Question: I have a Google Sheet that is filled from a Google Form, and I need to apply functions in some columns of each row that is not been filled (inserted).
When the user fills the form the data goes to the sheet but the functions shifted to the next row by itself, but I want to apply the function in the same row.

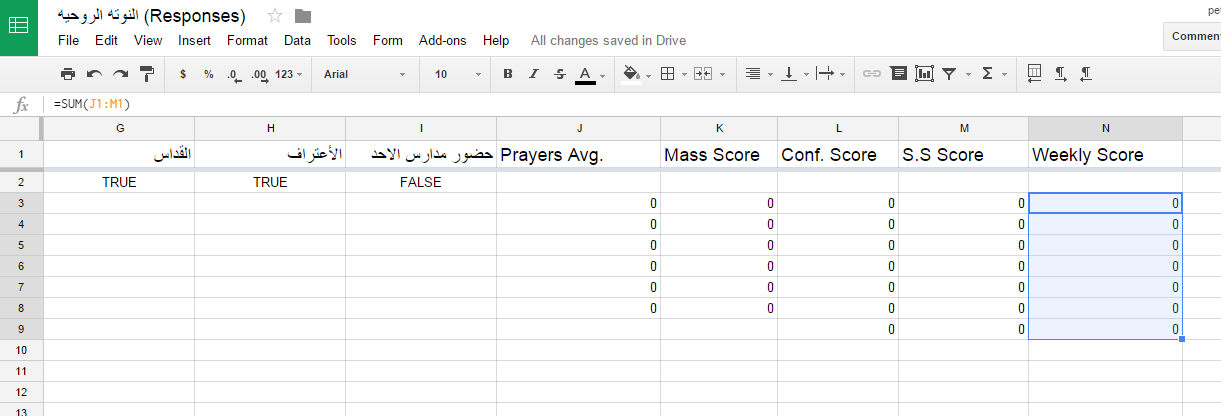
Answer: You just need to use arrayformula so in N2 you would enter:
'''
=IF(ISNUMBER(J2:J),J2:J+M2:M,)
'''
This causes the formula to run itself down the sheet only once there is a value in the cells your trying to add. This way it doesnt prevent new entries from being added